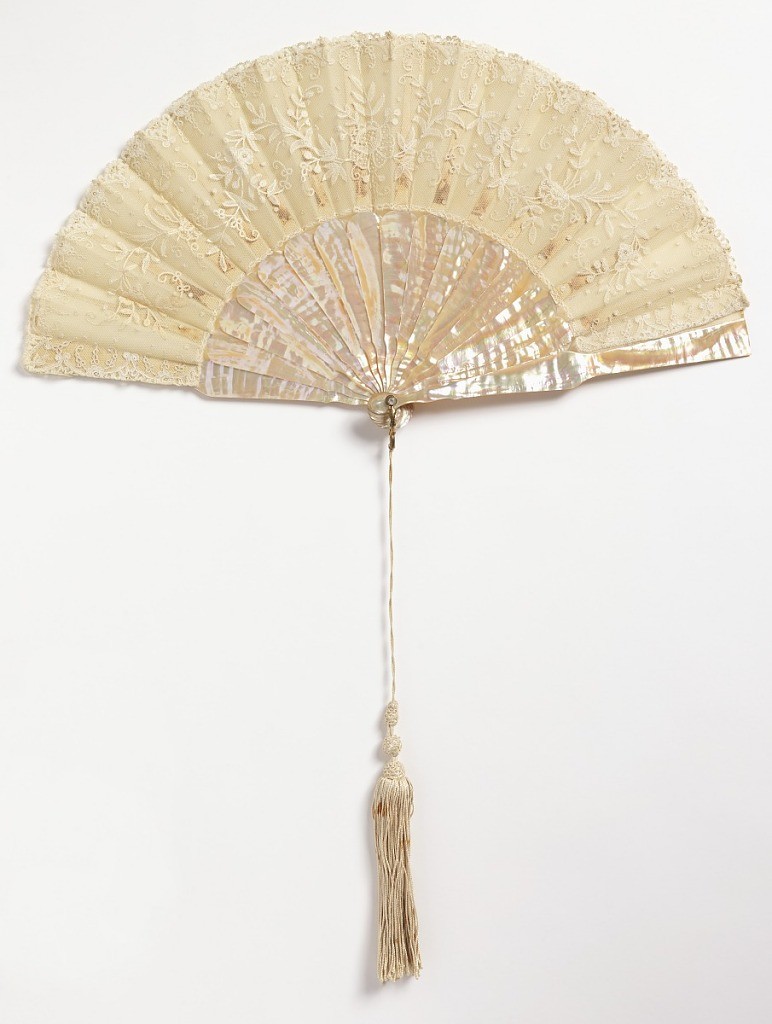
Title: Pleated fan
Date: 19th century
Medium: Lace and gauze leaf, mother-of-pearl sticks, brilliant set in metal pin, silk tassel
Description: White fan leaf. OBverse: lace with floral design. Reverse: plain gauze. Mother-of-pearl sticks. Brilliant set in metal pin. White silk tassel with decorative knots.